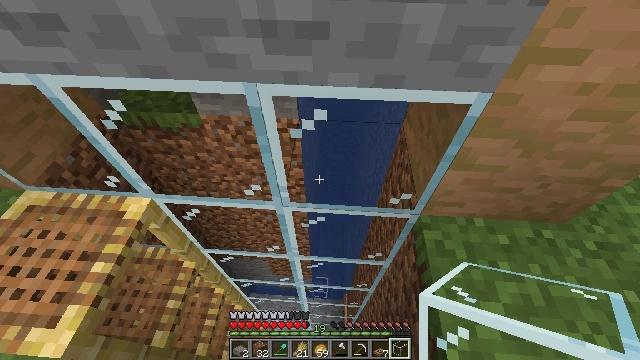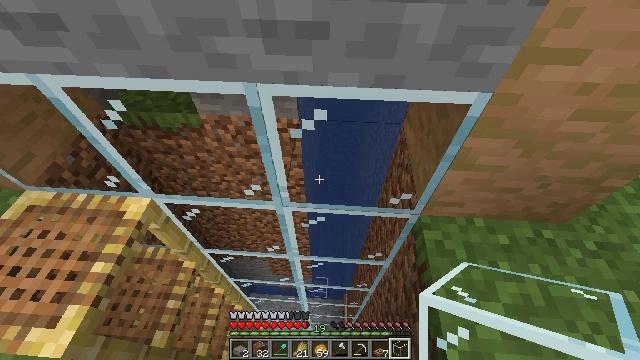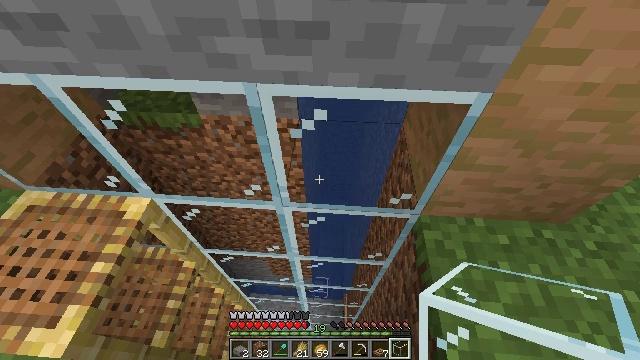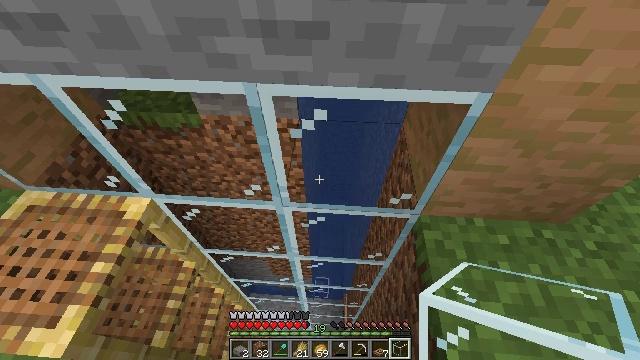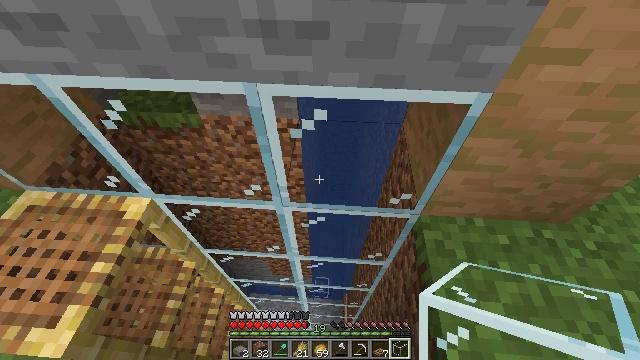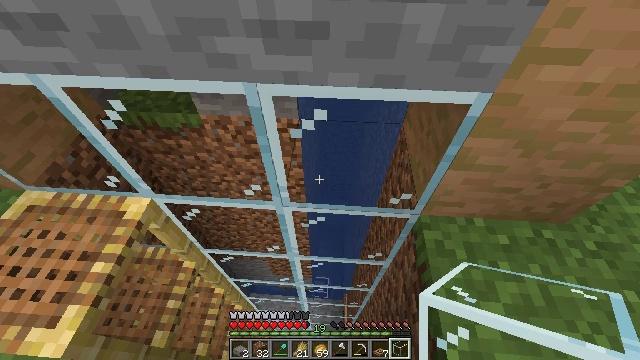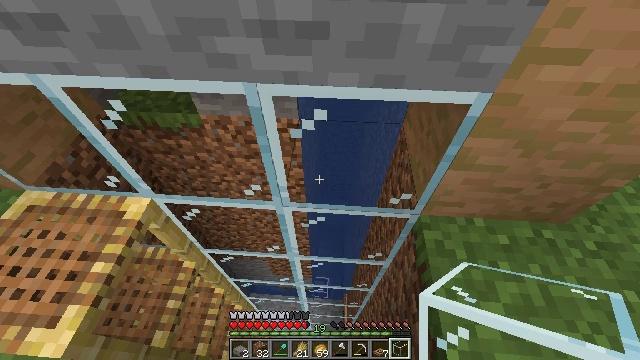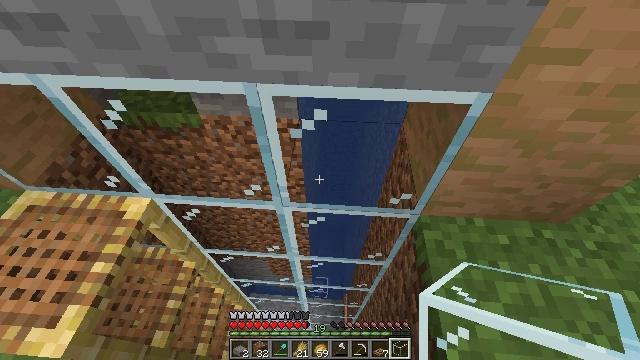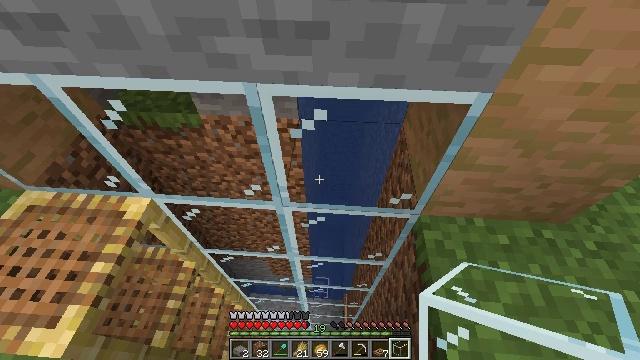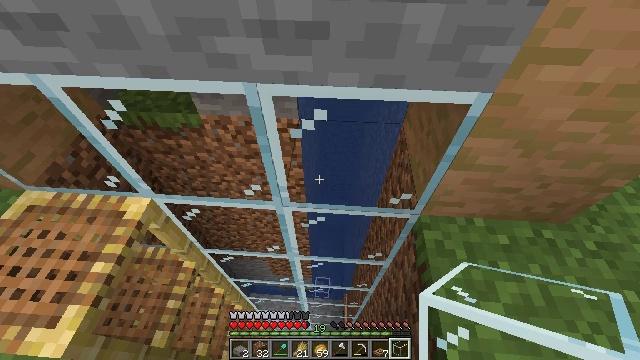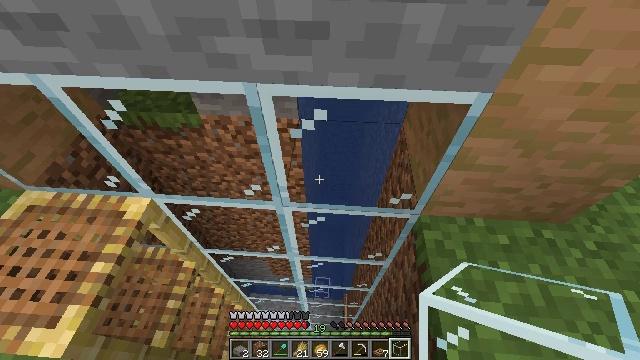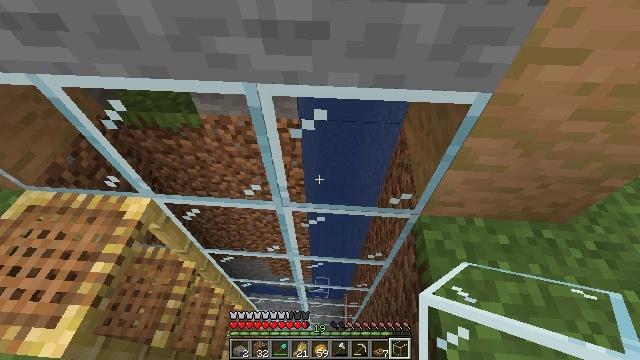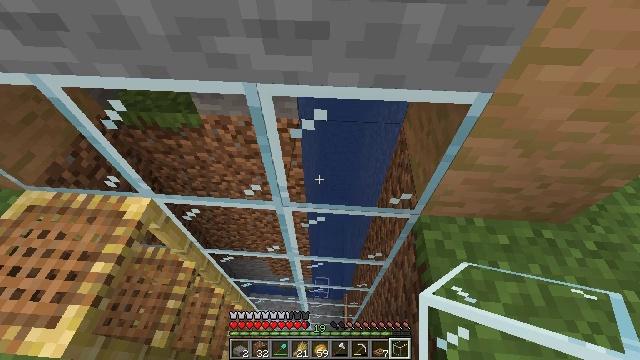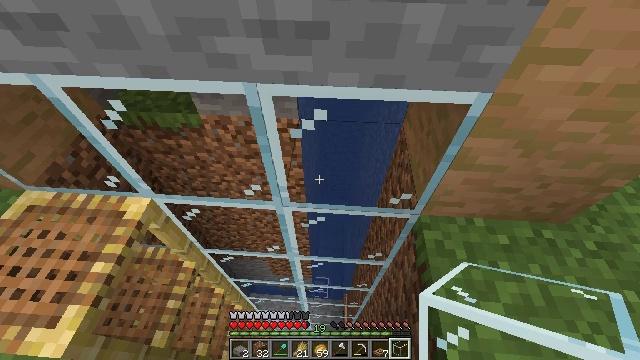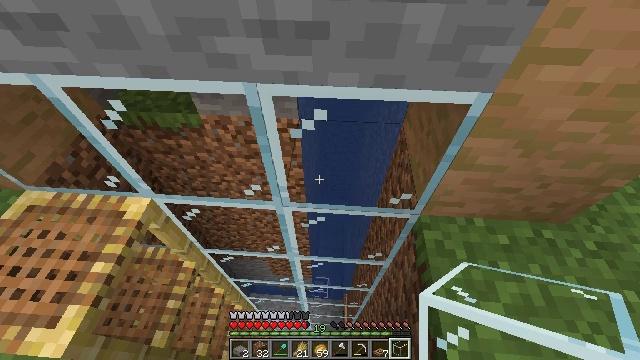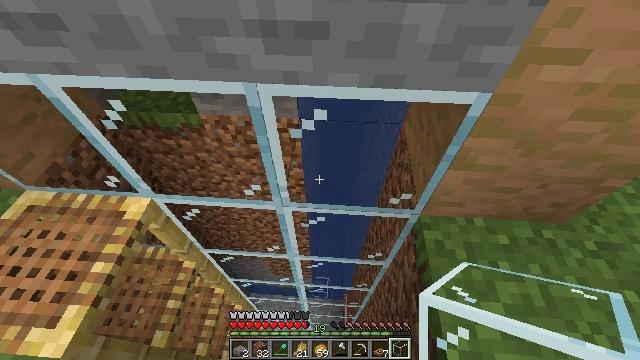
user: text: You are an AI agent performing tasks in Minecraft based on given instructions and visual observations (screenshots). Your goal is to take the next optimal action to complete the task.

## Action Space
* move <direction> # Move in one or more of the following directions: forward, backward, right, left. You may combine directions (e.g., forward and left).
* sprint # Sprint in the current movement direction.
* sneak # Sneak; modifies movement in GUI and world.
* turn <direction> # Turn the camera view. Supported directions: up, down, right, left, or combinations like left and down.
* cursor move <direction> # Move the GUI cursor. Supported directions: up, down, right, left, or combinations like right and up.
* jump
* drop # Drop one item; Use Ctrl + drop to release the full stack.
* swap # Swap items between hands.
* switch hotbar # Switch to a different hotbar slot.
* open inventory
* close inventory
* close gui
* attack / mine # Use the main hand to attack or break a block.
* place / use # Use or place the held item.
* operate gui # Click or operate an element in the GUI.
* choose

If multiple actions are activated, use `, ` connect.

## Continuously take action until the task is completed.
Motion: motion action
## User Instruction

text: Use jungle wood planks and sticks to make a jungle sign.
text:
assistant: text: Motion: no_op
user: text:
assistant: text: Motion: no_op
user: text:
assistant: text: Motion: no_op
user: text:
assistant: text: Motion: no_op
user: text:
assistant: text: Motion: no_op
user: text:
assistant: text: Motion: no_op
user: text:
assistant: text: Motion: no_op
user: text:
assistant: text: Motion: no_op
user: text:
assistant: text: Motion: no_op
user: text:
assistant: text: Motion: no_op
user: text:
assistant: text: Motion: no_op
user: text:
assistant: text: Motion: no_op
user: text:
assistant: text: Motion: no_op
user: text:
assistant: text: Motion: no_op
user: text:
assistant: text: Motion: no_op
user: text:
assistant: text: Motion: no_op
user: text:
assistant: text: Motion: no_op
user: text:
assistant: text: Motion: no_op
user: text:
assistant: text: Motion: no_op
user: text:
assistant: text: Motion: no_op
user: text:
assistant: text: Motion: no_op
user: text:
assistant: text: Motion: no_op
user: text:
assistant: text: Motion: no_op
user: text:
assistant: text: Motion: no_op
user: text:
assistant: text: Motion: no_op
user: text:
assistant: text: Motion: no_op
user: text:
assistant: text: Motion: no_op
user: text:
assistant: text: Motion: no_op
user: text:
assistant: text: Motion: no_op
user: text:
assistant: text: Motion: no_op